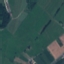
Land use / land cover class: Pasture